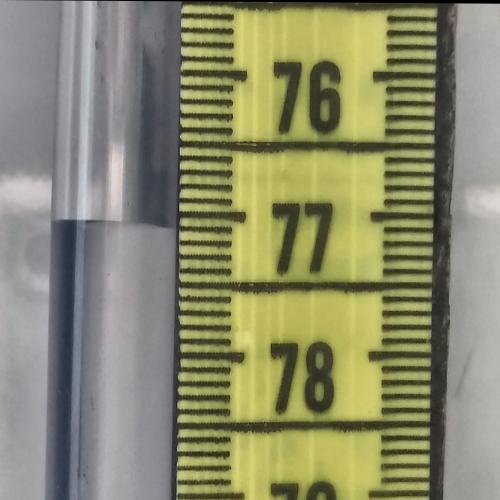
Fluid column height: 77.1 cm